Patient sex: M
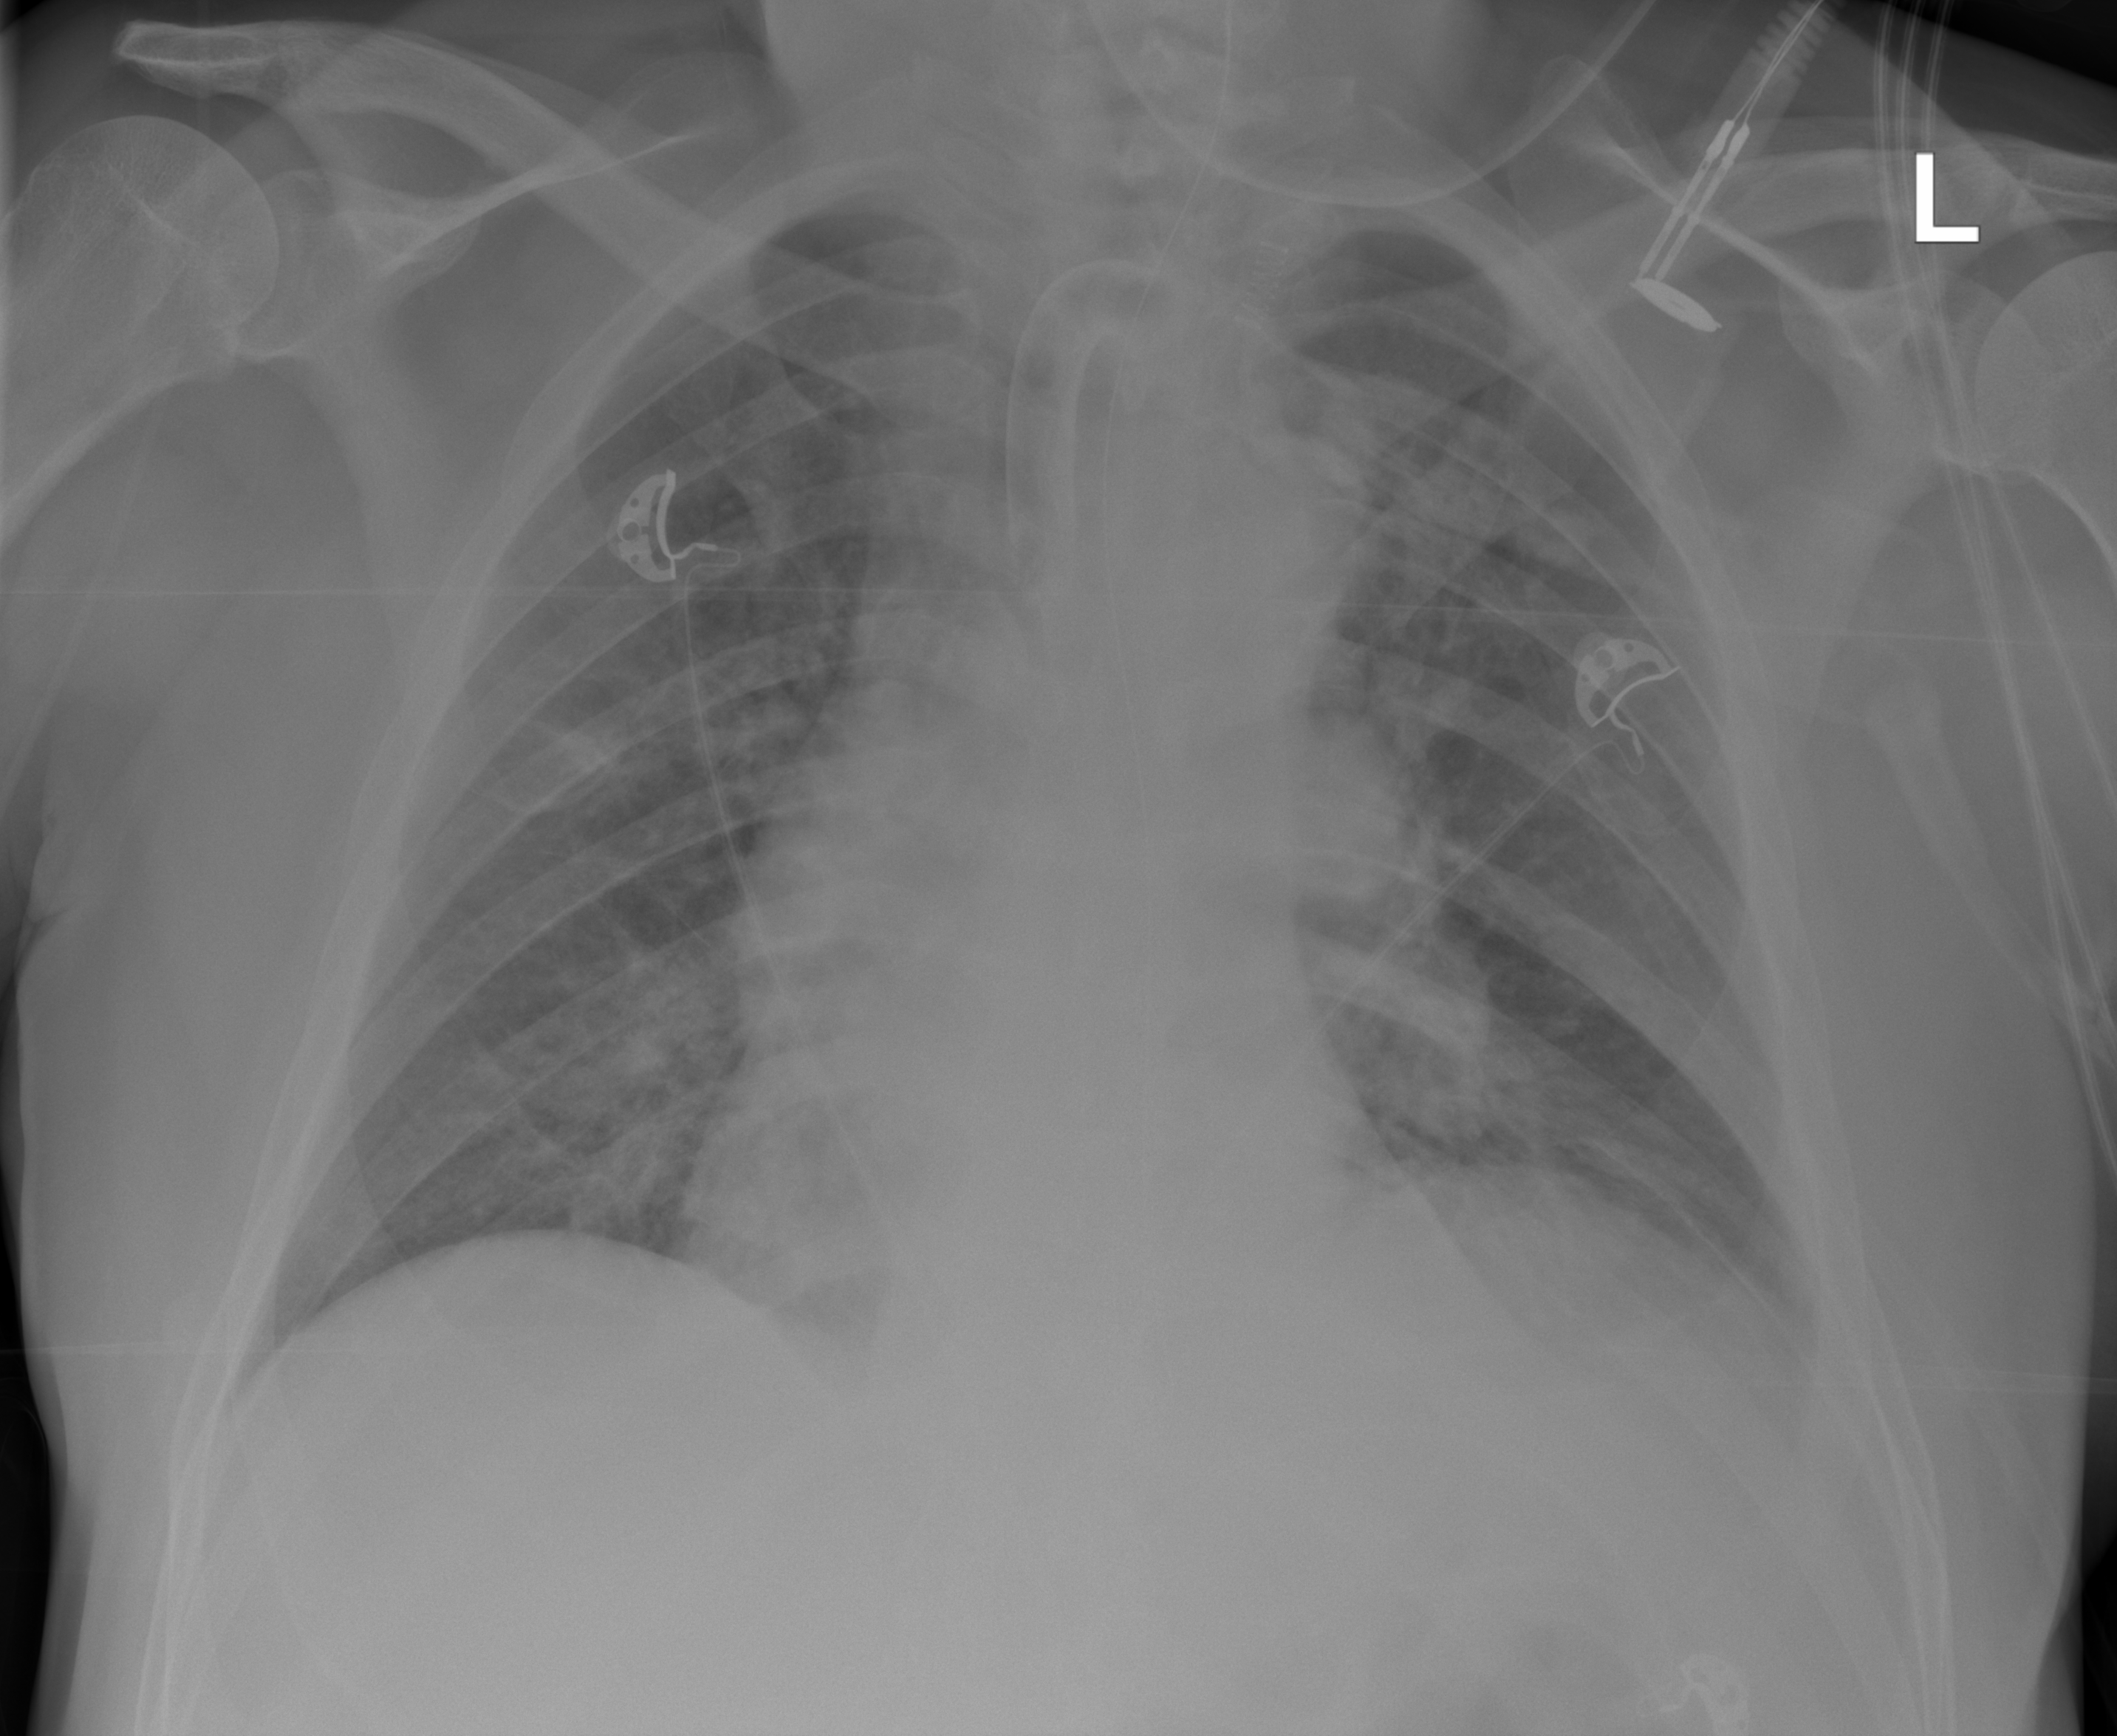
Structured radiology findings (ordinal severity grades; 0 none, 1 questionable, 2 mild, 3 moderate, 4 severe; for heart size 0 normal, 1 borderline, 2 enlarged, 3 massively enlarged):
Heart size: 2
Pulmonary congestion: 0
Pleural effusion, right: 2
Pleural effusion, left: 2
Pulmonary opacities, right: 2
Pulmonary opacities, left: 0
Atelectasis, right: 2
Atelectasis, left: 2